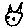
Label: cat